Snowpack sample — Buffalo Mountain, Silverthorne, Colorado, USA (1/25/25, 10:11 AM MST)
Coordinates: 39.6222, -106.1139
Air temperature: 22 °F
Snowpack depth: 110 cm
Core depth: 30 cm
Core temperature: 42.8 °F
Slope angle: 12°, slope face: 102°
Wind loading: high
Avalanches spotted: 0
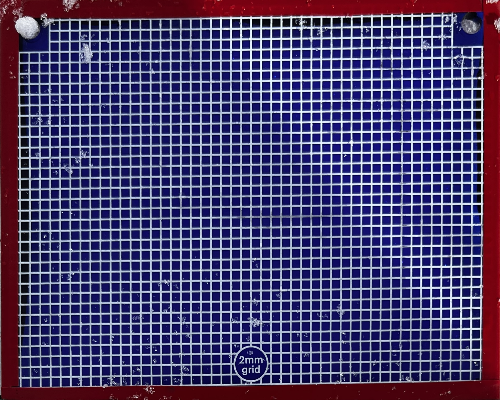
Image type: profile
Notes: No avalanches nearby, collected on the outskirts of a fire break 15 meters from the treeline, on way to Buffalo and Red Mountain